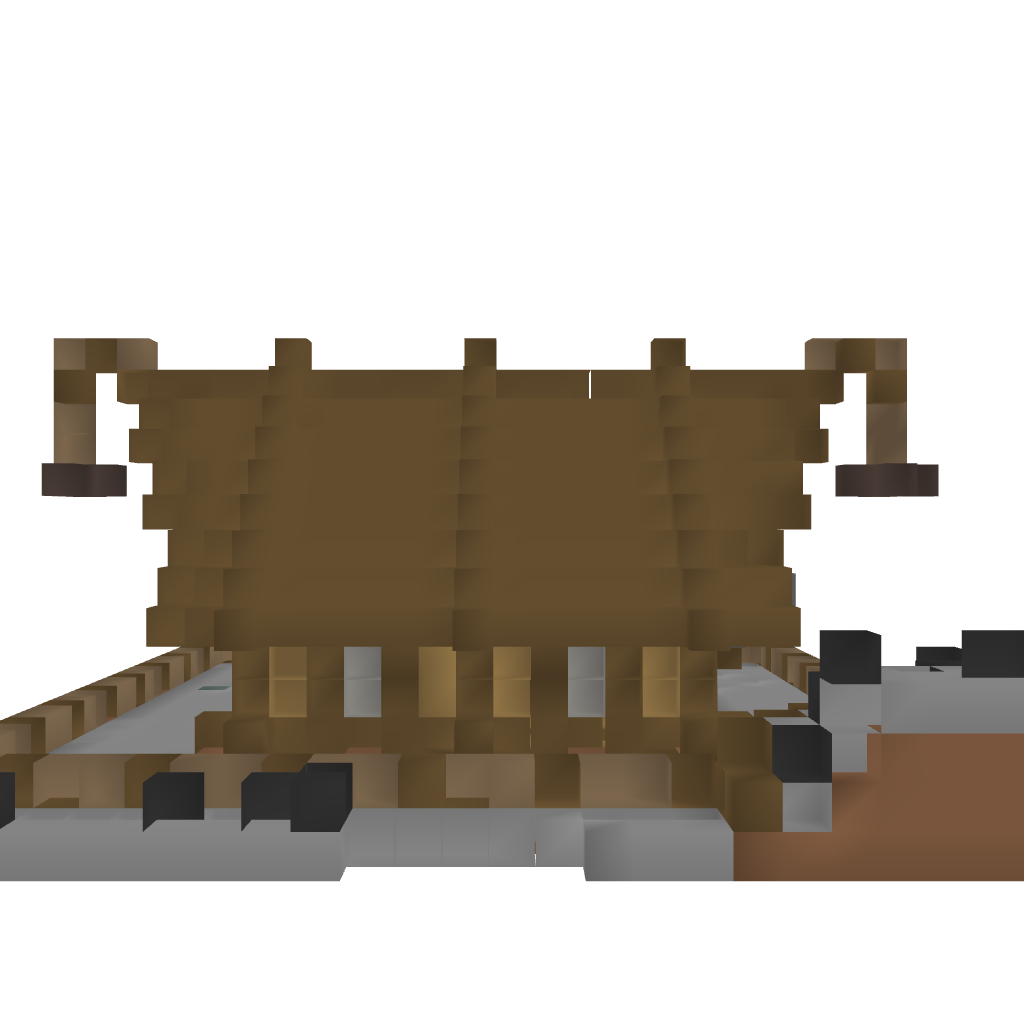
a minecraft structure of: Small Medieval House